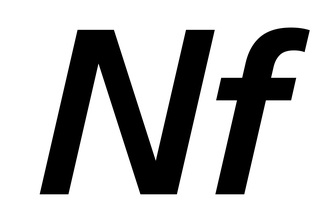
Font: InstrumentSans-Italic_SemiBold_Italic